Field crop: maize
Growth stage: 2
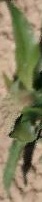
Species: maize